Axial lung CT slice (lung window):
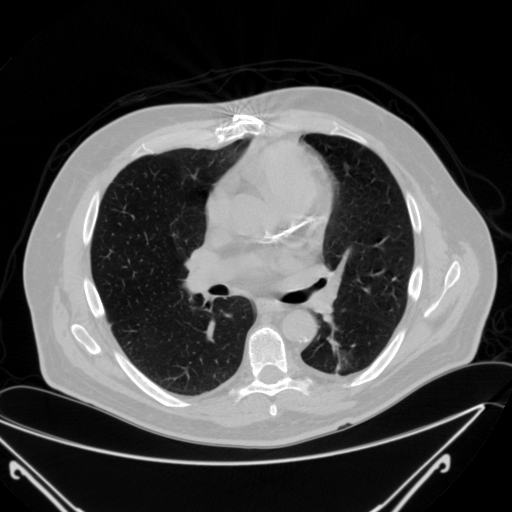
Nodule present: no